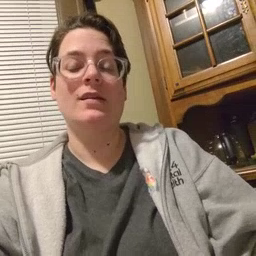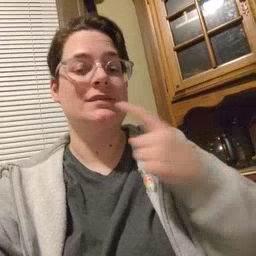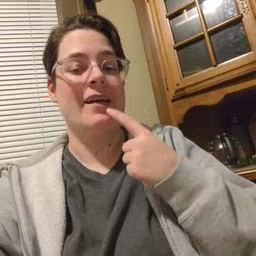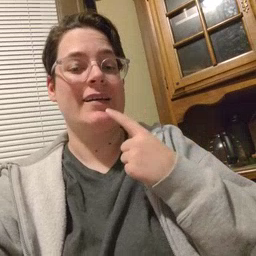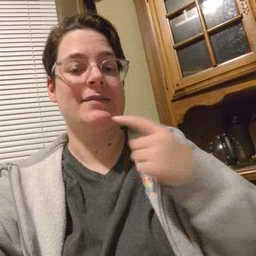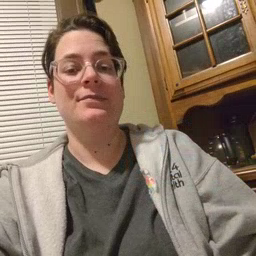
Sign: say